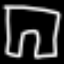
Label: pants